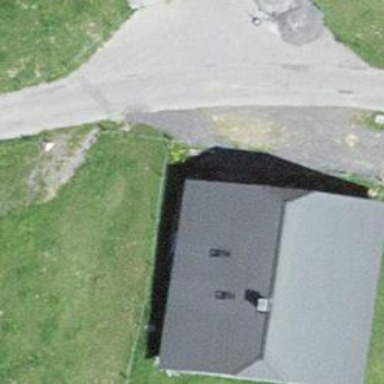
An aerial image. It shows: Farm building.